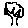
Label: tree